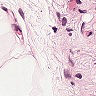
Metastatic tissue present: no